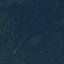
Label: Forest